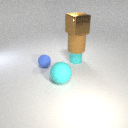
small cyan rubber cylinder below large brown metal cube